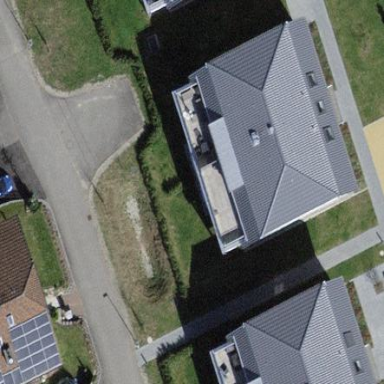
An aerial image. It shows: Apartments building with hipped roof oriented along.